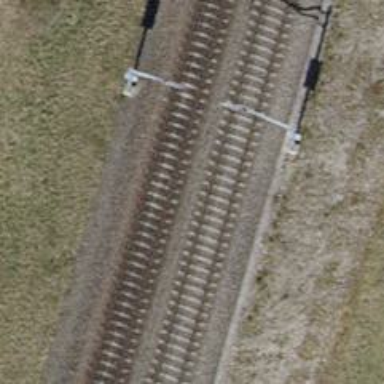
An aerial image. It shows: Railway signal.